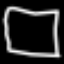
Label: square